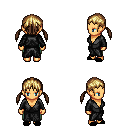
a pixel art fantasy rpg character, female body template, human, tanned skin, gray robe, teal pants, blonde twin-tailed hairstyle, black slippers, four views (front, back, left, right), 2x2 character sprite sheet, small pixel art, hard edges, no anti-aliasing